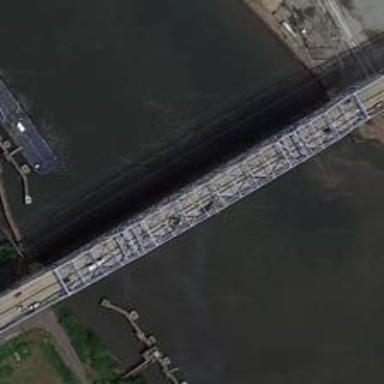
There are two wharfs standing beside the steel bridge across the river .